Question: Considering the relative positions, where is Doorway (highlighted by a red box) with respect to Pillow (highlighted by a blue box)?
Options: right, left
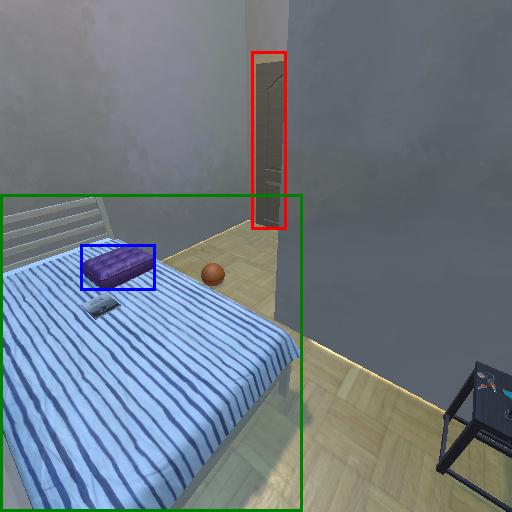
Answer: right